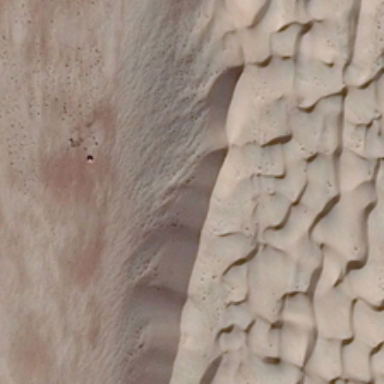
Some ripples are in half of a piece of yellow desert .